Question: I want to add multiple buttons on the toolbar
when I add more than two buttons on the toolbar the buttons don't appear.
I want to add buttons on the toolbar like in this image.

'''
<ons-toolbar fixed-style>
<div class="left">
<ons-toolbar-button ng-click="menu.toggle()">
<ons-icon style="color:#fff" icon="ion-navicon-round" size="28px" fixed-width="false"></ons-icon>
</ons-toolbar-button>
</div>
<div class="right">
<ons-toolbar-button>
<button style="color:#fff" class="button button--quiet" ng-click="shareAnywhere()"><i class="ion-android-share-alt"></i>
</button>
</ons-toolbar-button>
</div>
</ons-toolbar>
'''
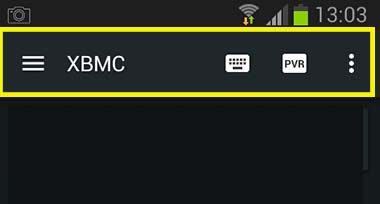
Answer: You can write all the buttons you want inside the divs with the position class:
'''
<ons-toolbar>
<div class="left">
<ons-toolbar-button> A </ons-toolbar-button>
<ons-toolbar-button> B </ons-toolbar-button>
</div>
<div class="centre">
Title
</div>
<div class="right">
<ons-toolbar-button> C </ons-toolbar-button>
<ons-toolbar-button> D </ons-toolbar-button>
<ons-toolbar-button> F </ons-toolbar-button>
</div>
</ons-toolbar>
'''
Check it here: <URL>
Hope it helps!